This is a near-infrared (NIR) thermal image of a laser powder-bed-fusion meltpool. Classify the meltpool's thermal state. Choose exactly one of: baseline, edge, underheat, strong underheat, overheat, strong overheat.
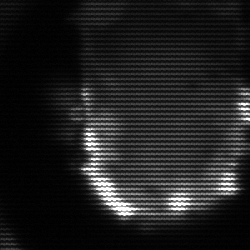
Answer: baseline